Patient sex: F
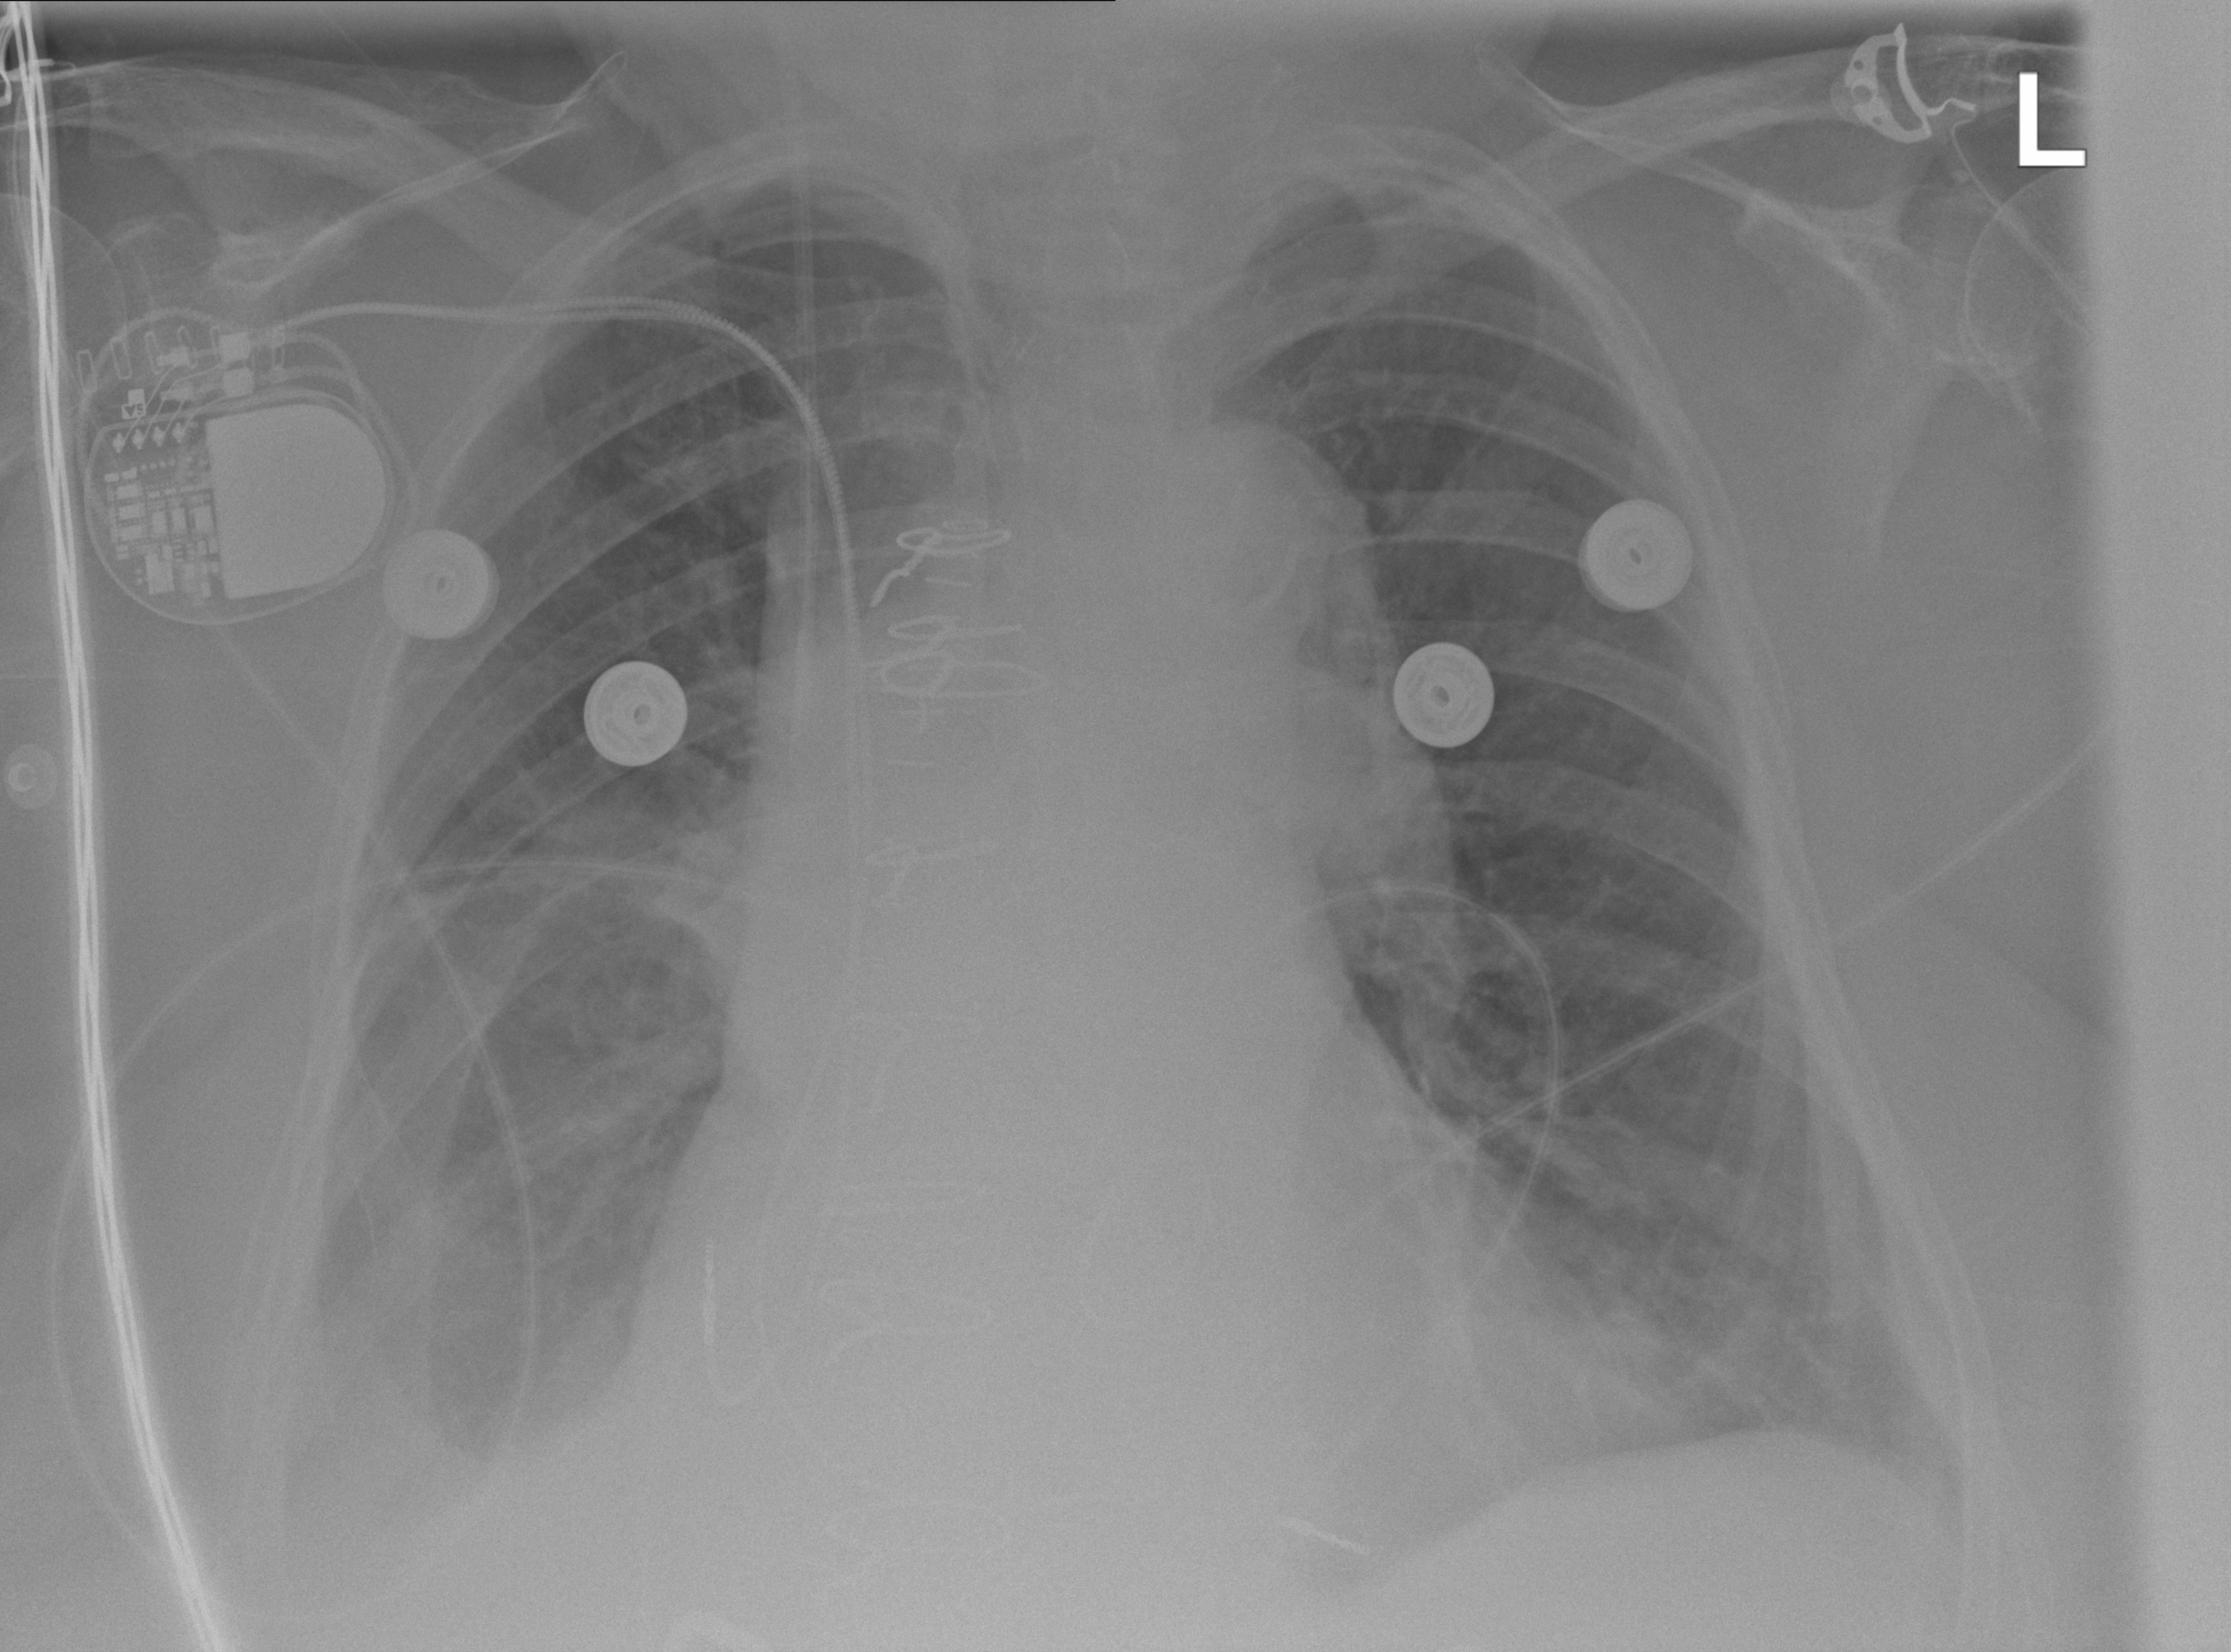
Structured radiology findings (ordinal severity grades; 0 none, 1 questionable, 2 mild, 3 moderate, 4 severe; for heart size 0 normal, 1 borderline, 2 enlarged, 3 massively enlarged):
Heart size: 2
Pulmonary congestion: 2
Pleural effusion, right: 2
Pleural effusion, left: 0
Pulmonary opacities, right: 0
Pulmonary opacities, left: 0
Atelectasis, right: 2
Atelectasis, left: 2